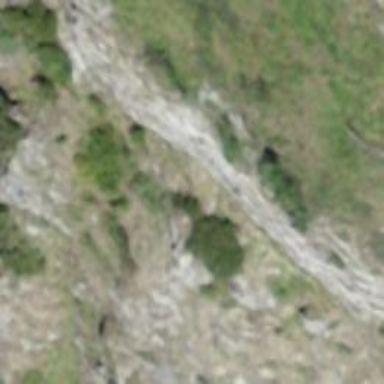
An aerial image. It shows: Cliff in nature.